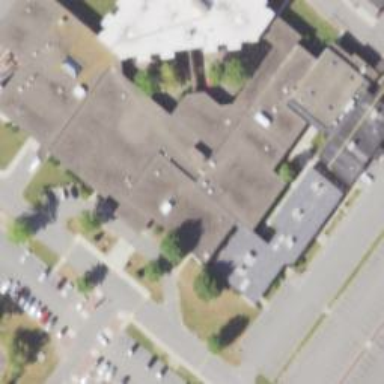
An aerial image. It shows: Hospital.